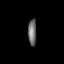
Tissue: prostate
Cell type: T cells
Senescence score: 0.2557
Nuclear area (px): 216
Mean DAPI intensity: 111.81